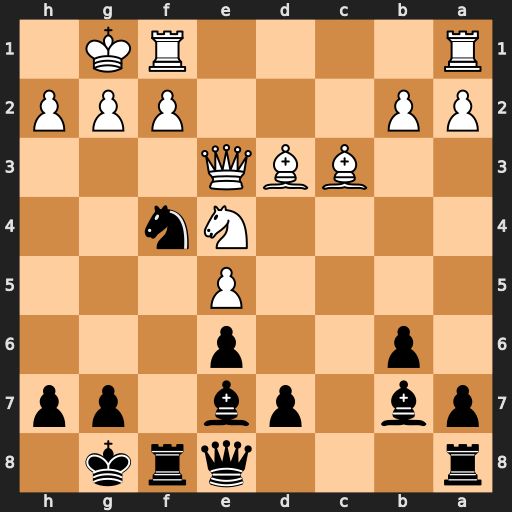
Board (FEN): r3qrk1/pb1pb1pp/1p2p3/4P3/4Nn2/2BBQ3/PP3PPP/R4RK1
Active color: b
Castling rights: -
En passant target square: -
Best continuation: Qg6 Qxf4 Rxf4